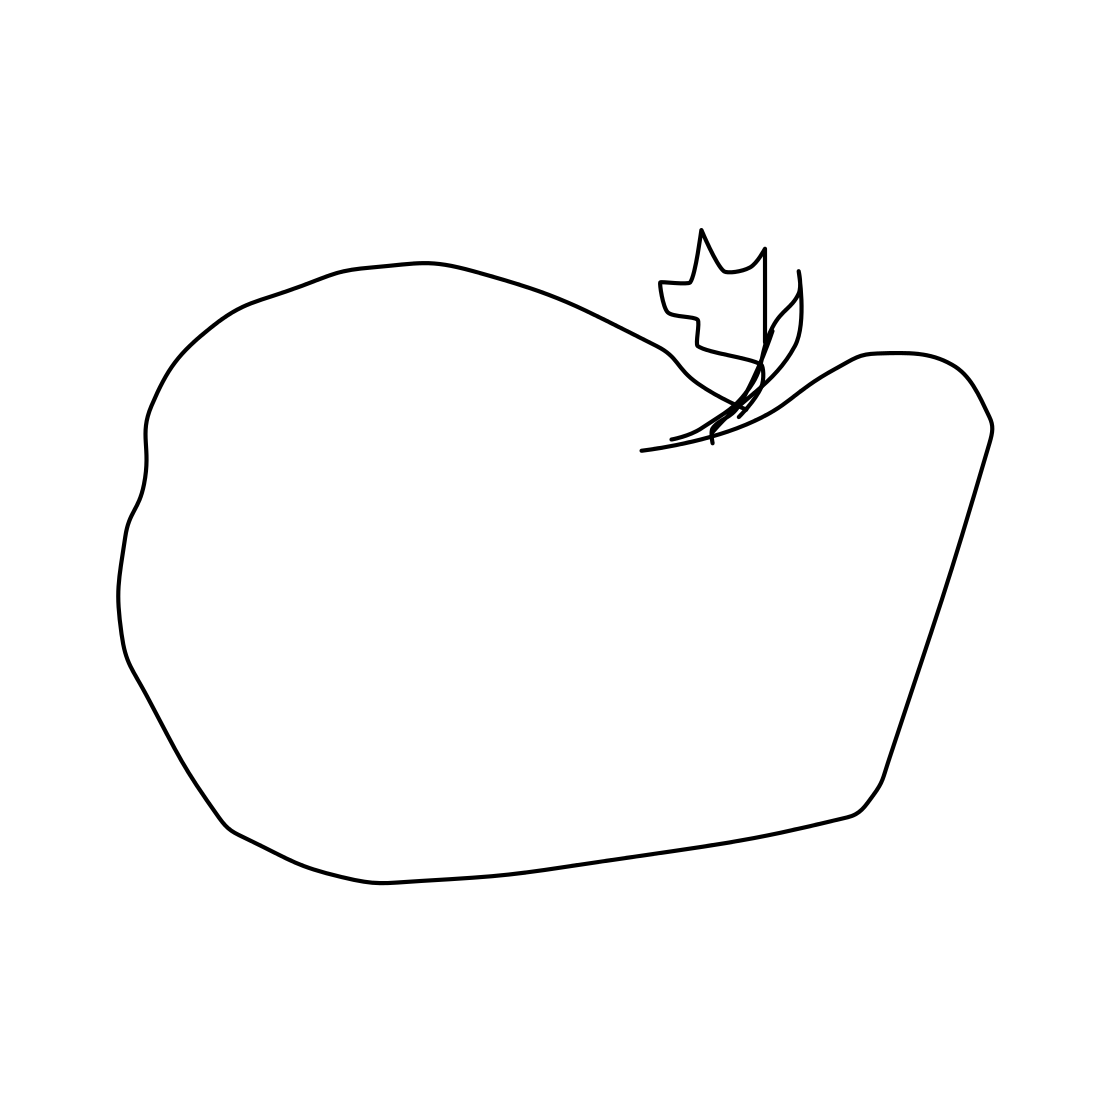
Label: tomato